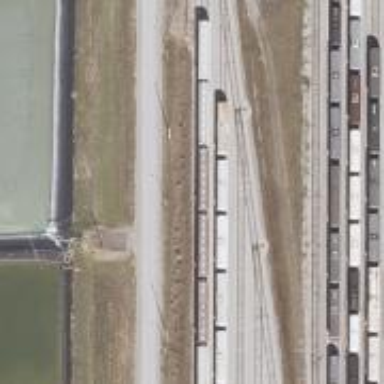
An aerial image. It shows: Railway spur service.